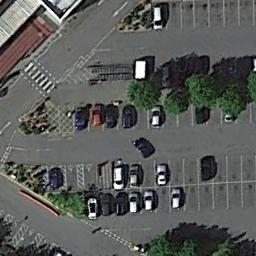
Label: parking_lot